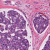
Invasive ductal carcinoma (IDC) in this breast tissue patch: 0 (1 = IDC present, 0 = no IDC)